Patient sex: M
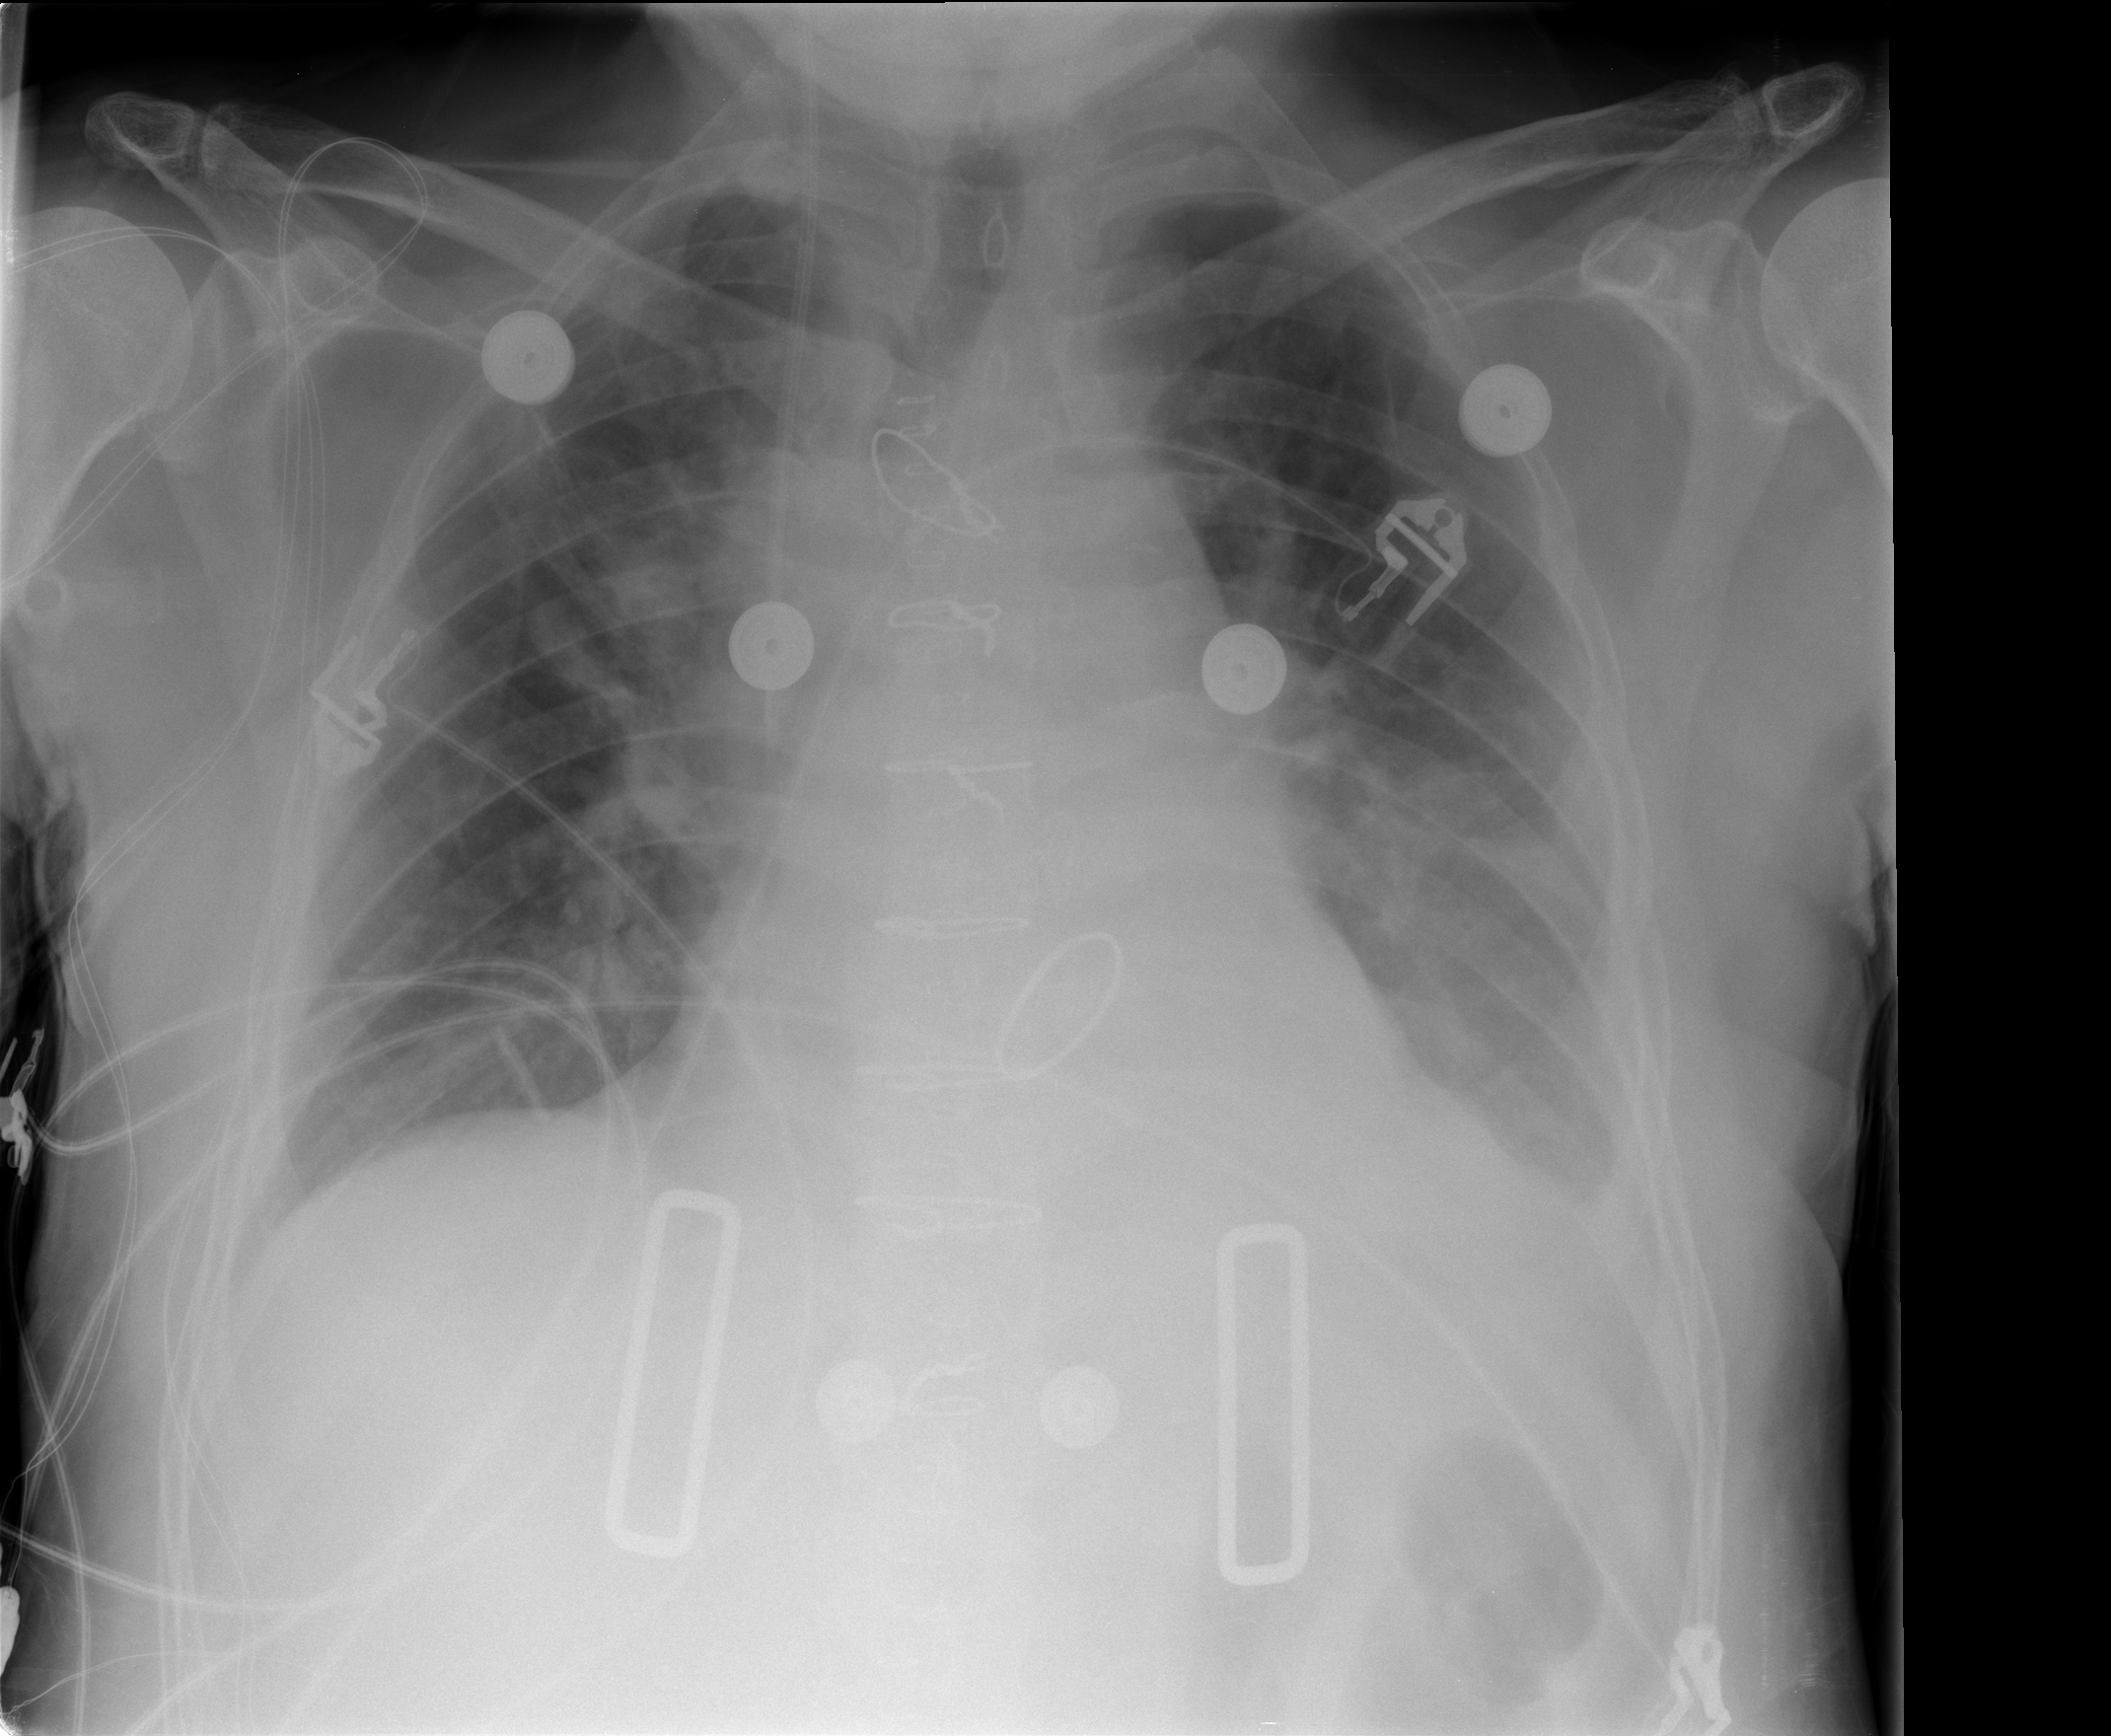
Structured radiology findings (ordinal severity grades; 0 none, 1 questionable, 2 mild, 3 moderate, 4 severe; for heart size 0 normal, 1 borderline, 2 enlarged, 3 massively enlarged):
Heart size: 2
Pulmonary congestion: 2
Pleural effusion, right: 1
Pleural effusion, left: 2
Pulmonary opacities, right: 2
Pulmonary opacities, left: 2
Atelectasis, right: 1
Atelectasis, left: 2